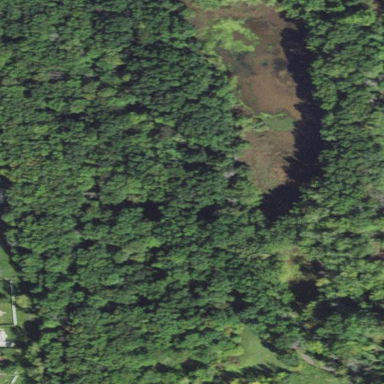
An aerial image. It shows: Swampy wetland area.